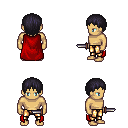
a pixel art fantasy rpg character, male body template, human, tanned skin, red cape, gold greaves, raven plain hairstyle, dagger, four views (front, back, left, right), 2x2 character sprite sheet, small pixel art, hard edges, no anti-aliasing